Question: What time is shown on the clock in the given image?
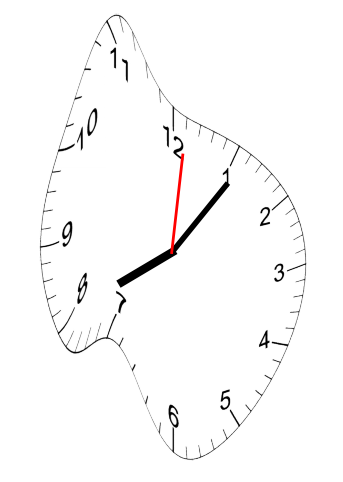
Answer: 08:06:01